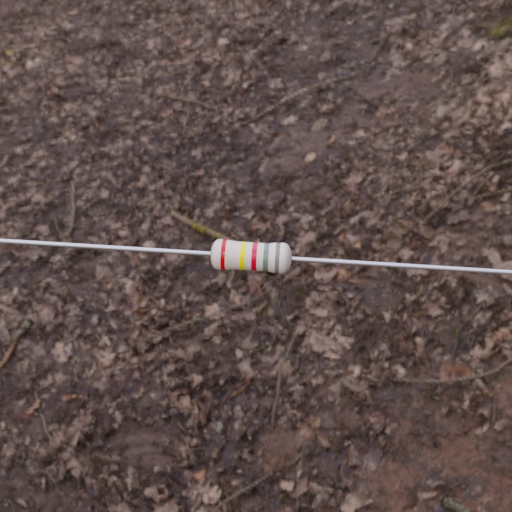
Resistor colour bands (in order): red, yellow, red, gray, gray